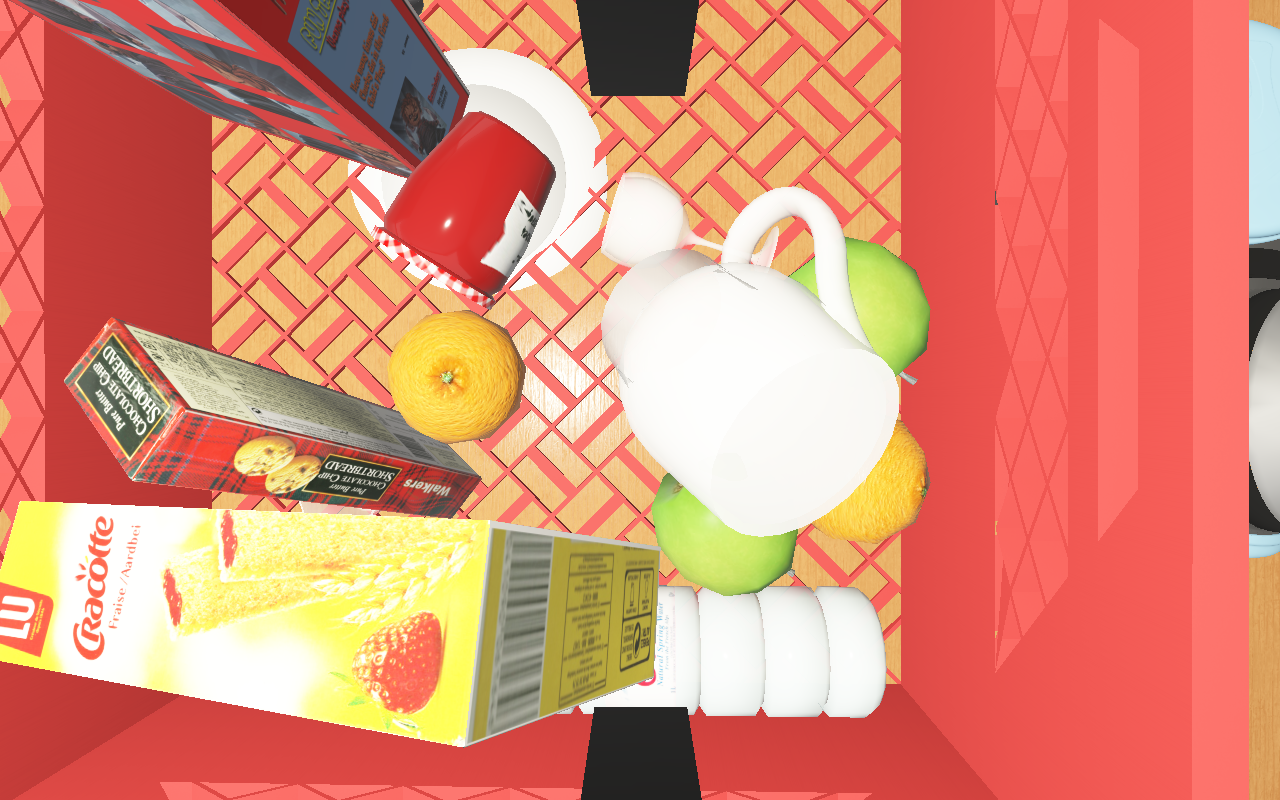
Objects in the scene:
carafe
water bottle
apple
apple
orange
orange
plate
jam jar
biscuit box